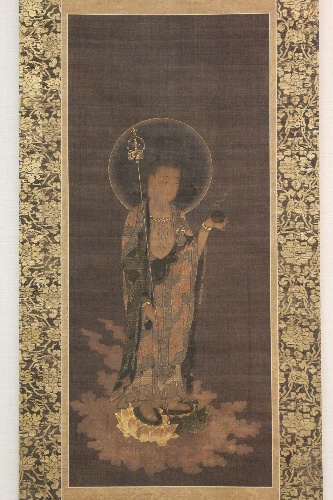
Title: 地蔵菩薩来迎図|Welcoming Descent of the Bodhisattva Jizō
Artist: Unidentified artist
Date: 14th century
Object type: Hanging scroll
Classification: Paintings
Medium: Hanging scroll; ink, color, and cut gold on silk
Culture: Japan
Period: Kamakura period (1185–1333)
Dimensions: Image: 36 1/2 x 15 1/2 in. (92.7 x 39.4 cm)
Overall with mounting: 69 1/4 x 23 1/8 in. (175.9 x 58.7 cm)
Overall with knobs: 69 1/4 × 25 7/16 in. (175.9 × 64.6 cm)
Department: Asian Art
Credit line: H. O. Havemeyer Collection, Bequest of Mrs. H. O. Havemeyer, 1929
Accession year: 1929
Repository: Metropolitan Museum of Art, New York, NY
Tags: Bodhisattvas